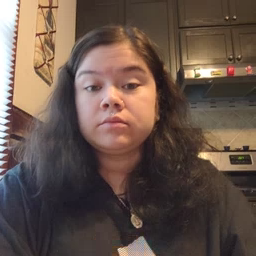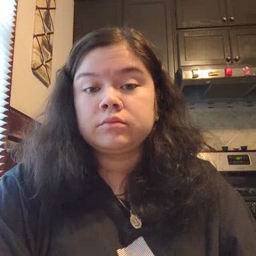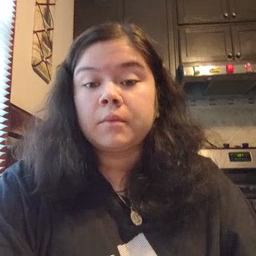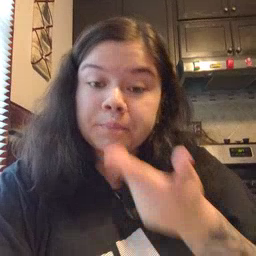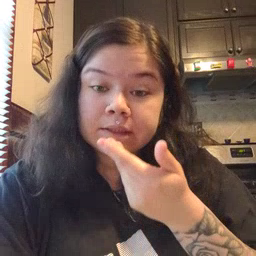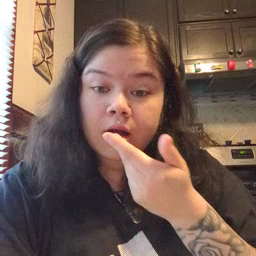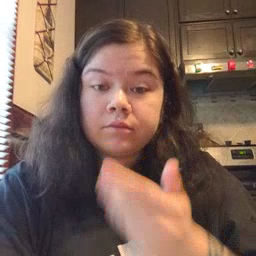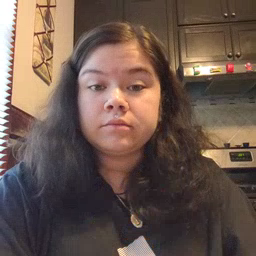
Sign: pizza